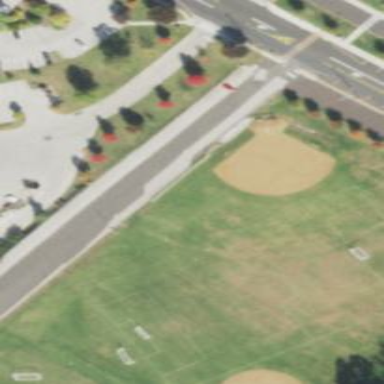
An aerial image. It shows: Grass pitch designated for softball games.